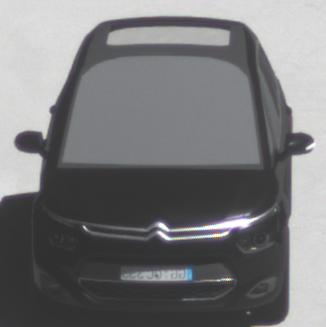
Make: Citroen
Model: Grand C4 Picasso VTi 120
Detailed model: Grand C4 Picasso (II)
Model produced from: 2013/10
Model produced until: 2015/02
Doors: 5
Color: black
Road condition: dry road
Daytime: midday
Contrast: high contrast